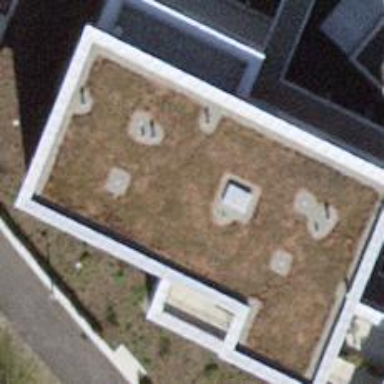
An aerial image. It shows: Flat-roofed house.